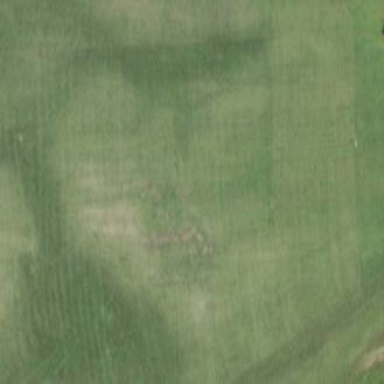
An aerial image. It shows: Driving range for golf on grass.